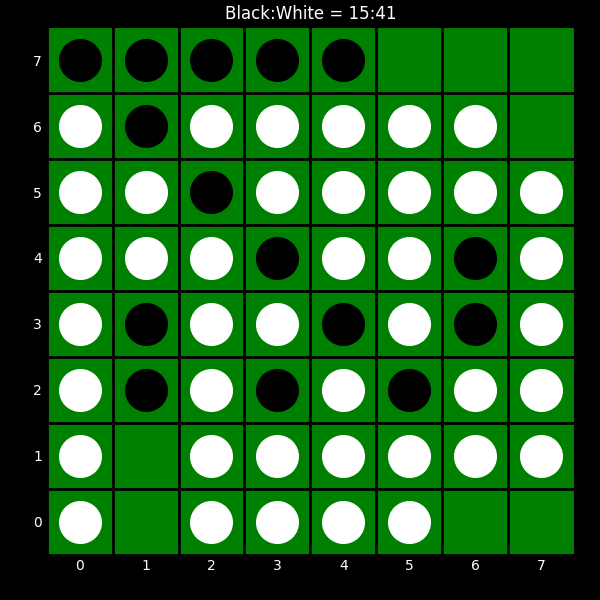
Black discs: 15
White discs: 41